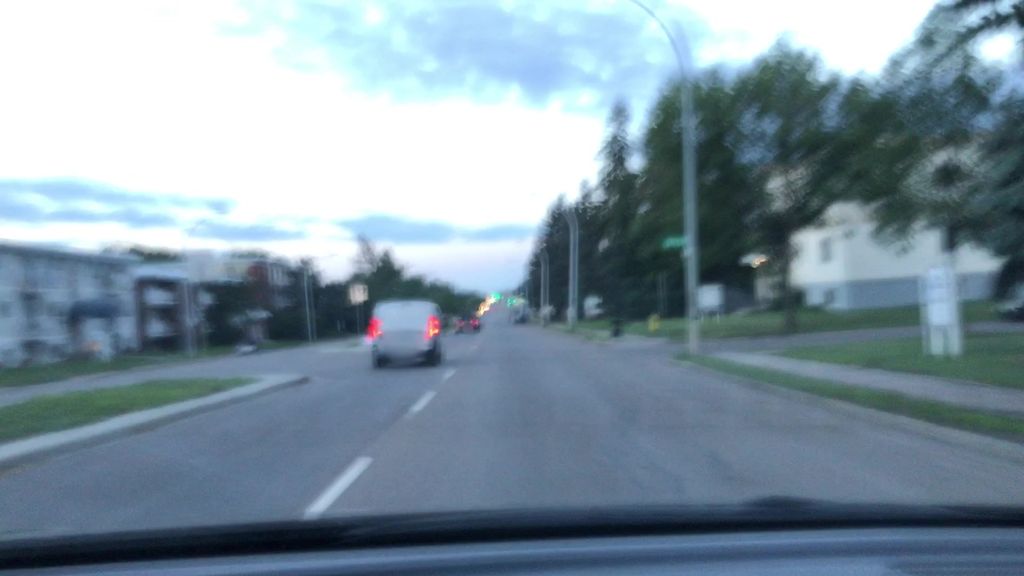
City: edmonton